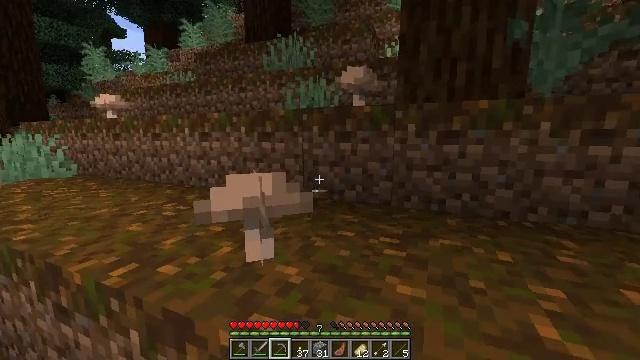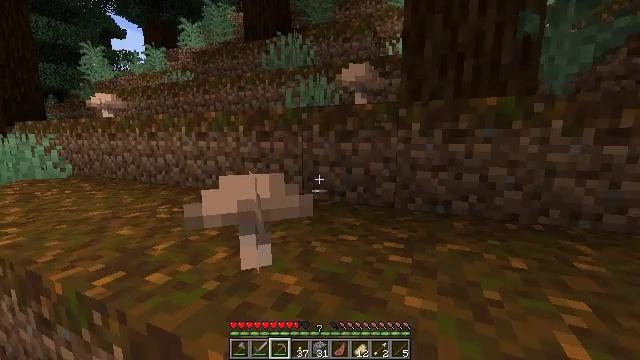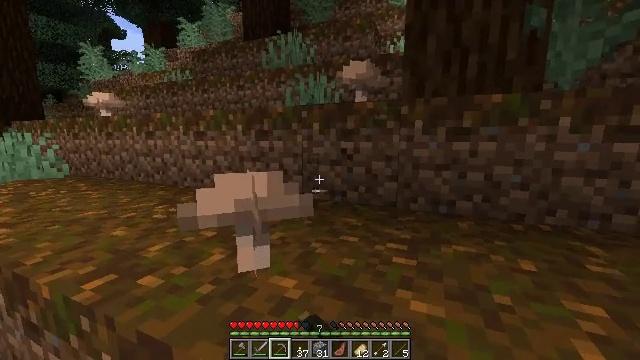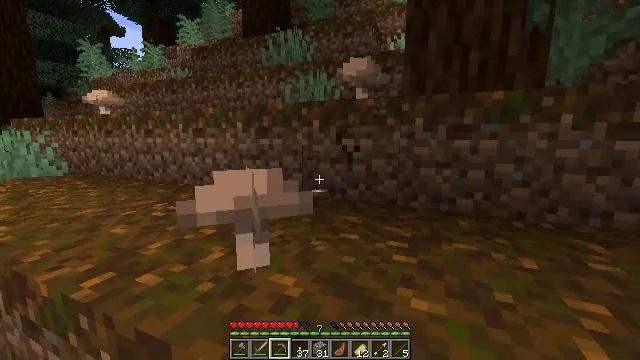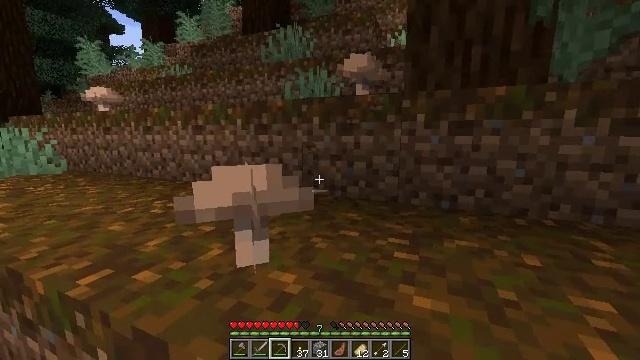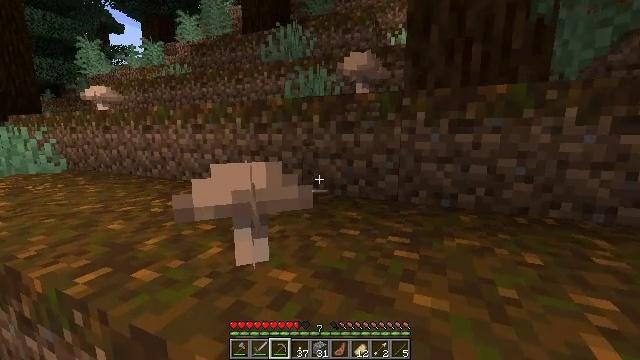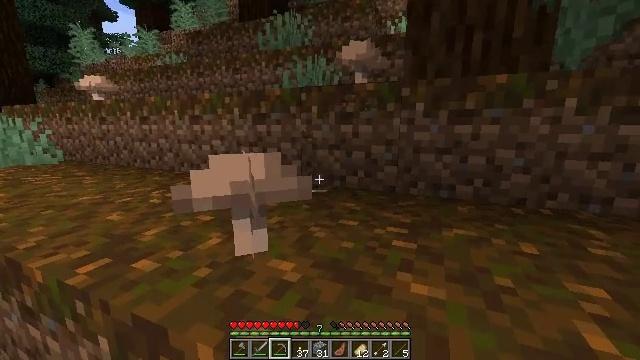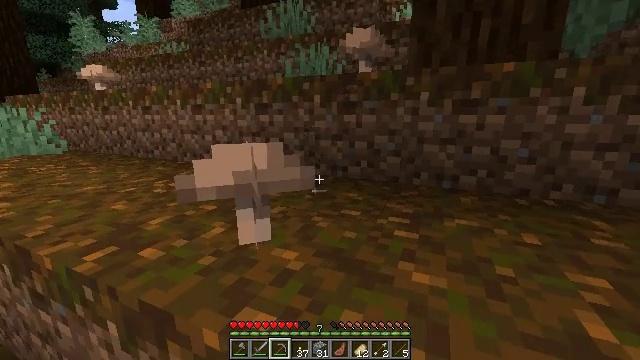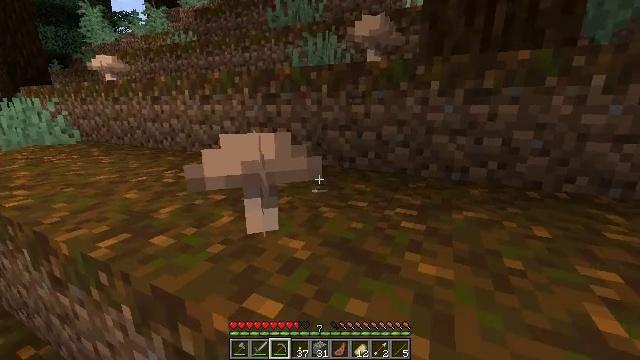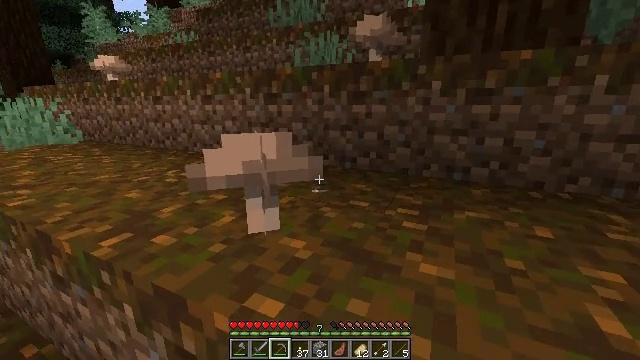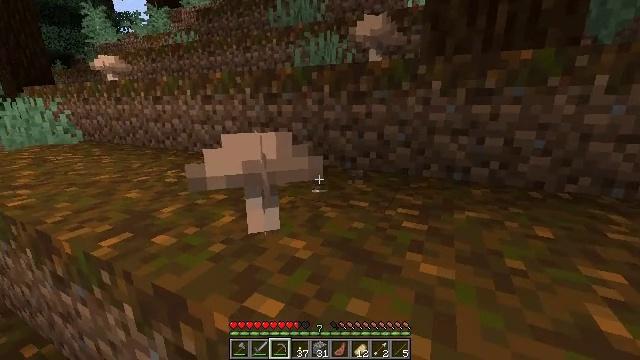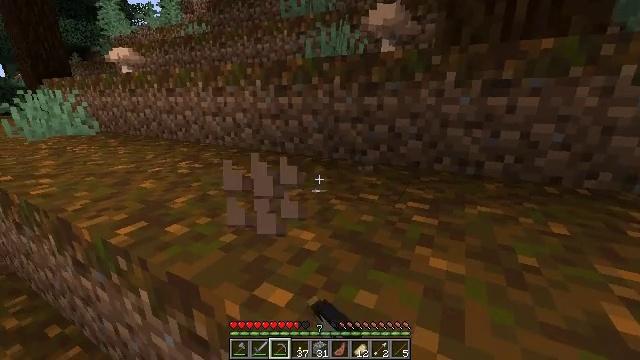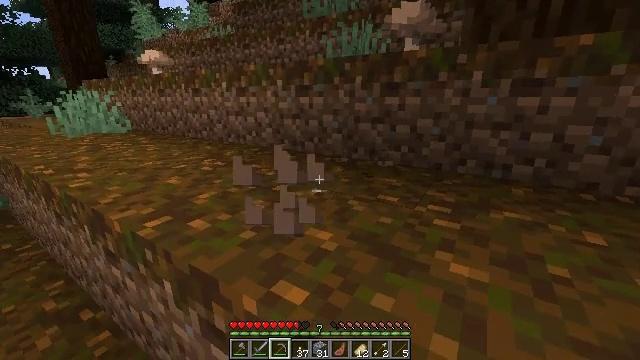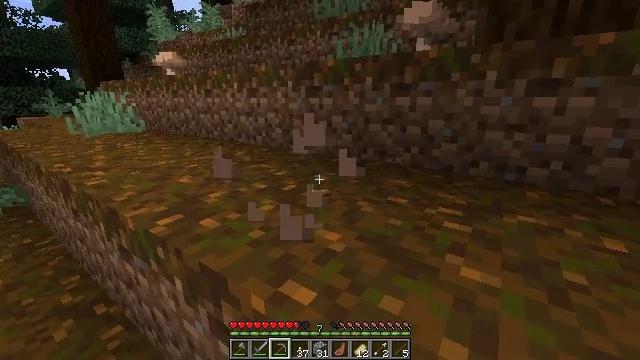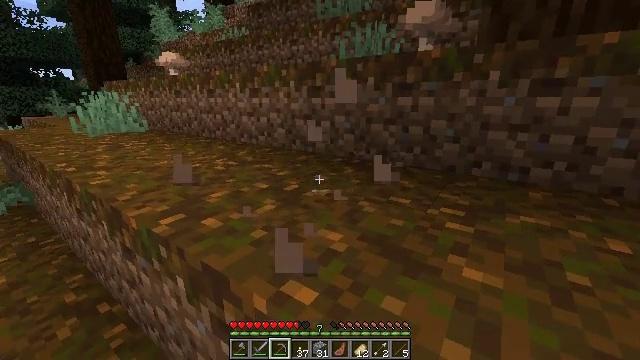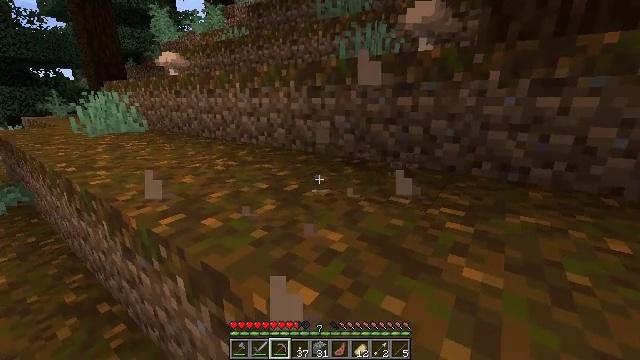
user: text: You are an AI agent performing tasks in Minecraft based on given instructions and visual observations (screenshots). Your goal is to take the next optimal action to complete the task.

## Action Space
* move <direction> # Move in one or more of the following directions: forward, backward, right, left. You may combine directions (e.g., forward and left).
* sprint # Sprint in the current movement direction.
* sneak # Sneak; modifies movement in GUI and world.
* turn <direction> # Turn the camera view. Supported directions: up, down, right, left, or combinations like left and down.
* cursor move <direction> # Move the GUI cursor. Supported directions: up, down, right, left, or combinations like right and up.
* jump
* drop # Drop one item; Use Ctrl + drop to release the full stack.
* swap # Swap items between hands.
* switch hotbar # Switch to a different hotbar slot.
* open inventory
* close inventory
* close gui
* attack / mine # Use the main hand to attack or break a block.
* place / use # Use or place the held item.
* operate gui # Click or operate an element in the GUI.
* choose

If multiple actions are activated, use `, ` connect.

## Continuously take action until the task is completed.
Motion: motion action
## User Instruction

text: Collect the brown mushroom from the forest floor.
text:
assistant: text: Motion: attack / mine
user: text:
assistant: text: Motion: attack / mine
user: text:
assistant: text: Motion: attack / mine
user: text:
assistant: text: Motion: no_op
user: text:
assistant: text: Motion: no_op
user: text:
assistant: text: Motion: turn down
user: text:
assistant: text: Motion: turn down
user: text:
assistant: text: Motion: turn left and down
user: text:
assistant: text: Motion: no_op
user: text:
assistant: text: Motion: attack / mine
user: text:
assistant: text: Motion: turn left and down, attack / mine
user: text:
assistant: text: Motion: turn left, attack / mine
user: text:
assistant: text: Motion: turn left
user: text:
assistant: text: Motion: no_op
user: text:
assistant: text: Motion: attack / mine
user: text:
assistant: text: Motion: attack / mine
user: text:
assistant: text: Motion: attack / mine
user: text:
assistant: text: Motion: turn right and up
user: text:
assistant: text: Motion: move forward, turn right and up
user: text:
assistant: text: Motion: move forward, turn right and up
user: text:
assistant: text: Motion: move forward, turn right and up, jump
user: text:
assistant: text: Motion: move forward, turn right, jump
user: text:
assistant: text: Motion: move forward, turn right, jump
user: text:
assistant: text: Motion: move forward, turn right, jump
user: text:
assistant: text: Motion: move forward, turn right
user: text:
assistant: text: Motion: move forward
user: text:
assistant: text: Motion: move forward, turn left
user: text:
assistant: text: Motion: move forward, turn left and down
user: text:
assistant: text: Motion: move forward
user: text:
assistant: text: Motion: move forward, turn right, attack / mine